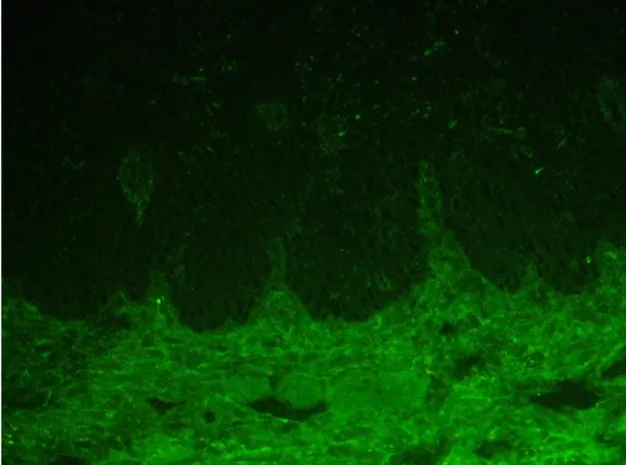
Indirect immunofluorescence of the frozen serum of the patient for IgG, IgA, and C3 was all negative.
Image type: pathology (immunostaining)